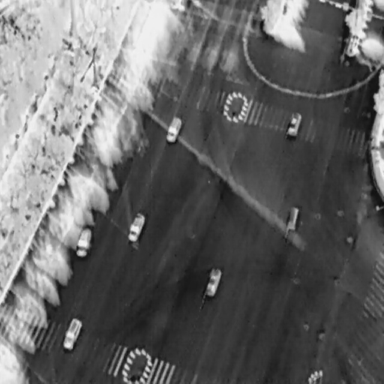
There are seven Cars in the infrared image.